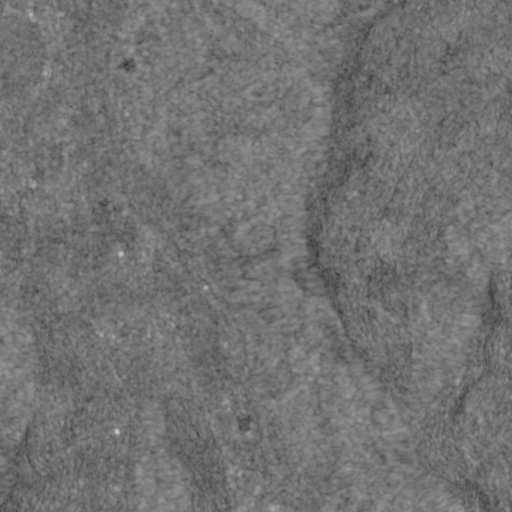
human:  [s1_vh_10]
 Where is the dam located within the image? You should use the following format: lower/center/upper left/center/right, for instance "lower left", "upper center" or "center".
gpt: The dam is located in the lower left of the image.
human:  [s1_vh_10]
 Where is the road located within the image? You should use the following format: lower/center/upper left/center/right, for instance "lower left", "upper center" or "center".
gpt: There is no road in the image.

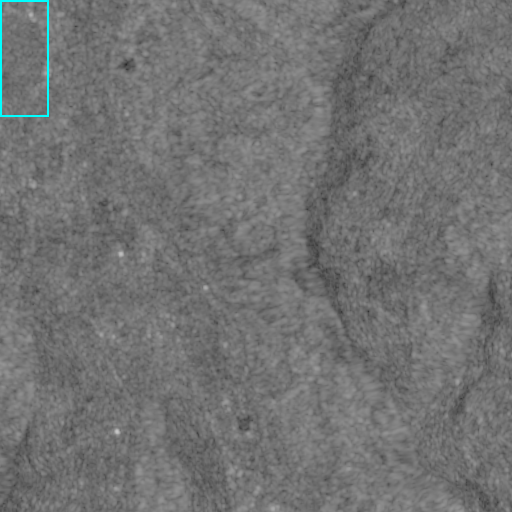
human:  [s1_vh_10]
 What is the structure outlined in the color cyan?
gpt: The structure outlined in cyan is a crop field.
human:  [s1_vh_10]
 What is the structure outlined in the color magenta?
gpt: There is no magenta outline.